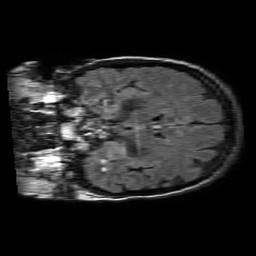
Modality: FLAIR
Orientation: coronal
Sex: female
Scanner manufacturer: philips
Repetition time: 11 s
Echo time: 0.125 s